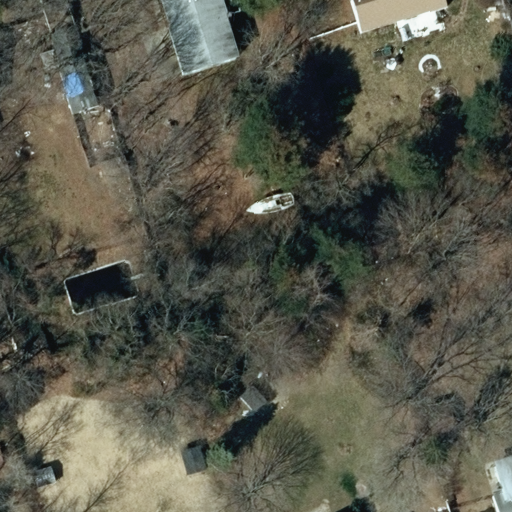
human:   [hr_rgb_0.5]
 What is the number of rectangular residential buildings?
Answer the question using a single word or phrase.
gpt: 3

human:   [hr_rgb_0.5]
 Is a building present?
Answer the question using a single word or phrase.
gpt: yes

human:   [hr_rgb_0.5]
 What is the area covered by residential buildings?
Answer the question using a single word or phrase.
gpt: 681m2

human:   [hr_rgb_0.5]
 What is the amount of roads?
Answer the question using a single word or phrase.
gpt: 0

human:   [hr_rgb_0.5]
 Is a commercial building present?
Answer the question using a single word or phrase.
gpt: no

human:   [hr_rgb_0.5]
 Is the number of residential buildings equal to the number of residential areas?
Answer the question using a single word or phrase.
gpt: no

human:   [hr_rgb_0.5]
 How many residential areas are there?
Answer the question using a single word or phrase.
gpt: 1

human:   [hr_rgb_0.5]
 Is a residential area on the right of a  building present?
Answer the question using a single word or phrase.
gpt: yes

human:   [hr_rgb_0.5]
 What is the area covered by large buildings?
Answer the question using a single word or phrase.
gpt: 0m2

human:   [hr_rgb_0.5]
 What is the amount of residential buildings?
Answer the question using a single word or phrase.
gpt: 5

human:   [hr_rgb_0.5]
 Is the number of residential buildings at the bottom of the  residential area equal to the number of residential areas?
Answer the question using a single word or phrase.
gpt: no

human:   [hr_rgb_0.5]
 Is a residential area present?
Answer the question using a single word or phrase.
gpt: yes

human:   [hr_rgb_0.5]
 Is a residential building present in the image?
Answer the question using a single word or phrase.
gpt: yes

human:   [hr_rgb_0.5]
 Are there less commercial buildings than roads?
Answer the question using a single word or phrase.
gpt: no

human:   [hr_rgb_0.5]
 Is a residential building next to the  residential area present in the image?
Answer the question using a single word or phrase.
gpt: yes

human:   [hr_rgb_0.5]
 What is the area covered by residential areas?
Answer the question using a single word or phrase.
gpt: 10621m2

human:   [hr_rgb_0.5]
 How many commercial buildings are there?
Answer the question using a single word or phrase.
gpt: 0

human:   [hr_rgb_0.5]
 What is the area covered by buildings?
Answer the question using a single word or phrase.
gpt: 800m2

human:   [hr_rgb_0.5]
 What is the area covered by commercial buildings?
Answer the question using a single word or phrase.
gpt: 0m2

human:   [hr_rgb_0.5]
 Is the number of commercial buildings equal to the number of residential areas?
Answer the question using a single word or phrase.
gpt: no

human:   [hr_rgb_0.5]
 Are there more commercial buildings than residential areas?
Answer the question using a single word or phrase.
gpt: no

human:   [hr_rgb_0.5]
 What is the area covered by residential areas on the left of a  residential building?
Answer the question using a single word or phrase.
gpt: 0m2

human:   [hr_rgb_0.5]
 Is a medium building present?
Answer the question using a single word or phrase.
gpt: yes

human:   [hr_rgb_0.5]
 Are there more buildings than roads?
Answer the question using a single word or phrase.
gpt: yes

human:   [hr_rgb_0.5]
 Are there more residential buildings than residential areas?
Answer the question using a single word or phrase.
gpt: yes

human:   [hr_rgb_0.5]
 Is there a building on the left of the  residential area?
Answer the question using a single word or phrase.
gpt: yes

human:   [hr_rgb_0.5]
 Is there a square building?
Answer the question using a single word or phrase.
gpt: no

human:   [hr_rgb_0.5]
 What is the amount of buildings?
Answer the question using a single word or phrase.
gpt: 9

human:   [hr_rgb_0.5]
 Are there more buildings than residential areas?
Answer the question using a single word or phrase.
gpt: yes

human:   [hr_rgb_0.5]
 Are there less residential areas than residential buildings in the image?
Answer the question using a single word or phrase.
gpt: yes

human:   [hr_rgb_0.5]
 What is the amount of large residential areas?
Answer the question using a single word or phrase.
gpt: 1

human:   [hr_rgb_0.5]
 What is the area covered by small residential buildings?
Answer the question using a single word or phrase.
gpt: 0m2

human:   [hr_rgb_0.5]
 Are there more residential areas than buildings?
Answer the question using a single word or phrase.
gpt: no

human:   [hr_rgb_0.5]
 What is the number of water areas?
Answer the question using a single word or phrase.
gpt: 0

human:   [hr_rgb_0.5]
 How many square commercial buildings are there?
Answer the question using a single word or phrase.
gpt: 0

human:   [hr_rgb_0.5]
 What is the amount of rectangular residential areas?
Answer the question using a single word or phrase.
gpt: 1

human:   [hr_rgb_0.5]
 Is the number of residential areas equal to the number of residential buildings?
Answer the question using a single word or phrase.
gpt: no

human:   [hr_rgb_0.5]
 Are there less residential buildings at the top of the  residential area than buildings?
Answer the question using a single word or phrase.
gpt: yes

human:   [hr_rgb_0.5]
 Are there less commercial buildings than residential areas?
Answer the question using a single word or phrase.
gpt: yes

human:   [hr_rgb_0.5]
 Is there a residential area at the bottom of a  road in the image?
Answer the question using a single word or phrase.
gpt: no

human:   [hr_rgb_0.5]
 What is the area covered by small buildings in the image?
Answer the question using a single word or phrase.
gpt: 119m2

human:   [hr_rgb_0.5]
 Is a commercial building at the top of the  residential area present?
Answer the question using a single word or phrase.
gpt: no

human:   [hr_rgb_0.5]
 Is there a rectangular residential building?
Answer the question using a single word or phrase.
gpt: yes

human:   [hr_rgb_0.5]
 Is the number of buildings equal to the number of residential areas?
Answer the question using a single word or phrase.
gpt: no

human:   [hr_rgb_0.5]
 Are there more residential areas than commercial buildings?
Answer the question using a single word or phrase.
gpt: yes

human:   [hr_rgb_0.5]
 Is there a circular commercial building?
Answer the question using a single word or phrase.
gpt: no

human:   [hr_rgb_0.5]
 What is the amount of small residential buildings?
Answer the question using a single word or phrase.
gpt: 1

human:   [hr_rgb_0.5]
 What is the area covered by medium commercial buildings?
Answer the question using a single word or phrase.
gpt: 0m2

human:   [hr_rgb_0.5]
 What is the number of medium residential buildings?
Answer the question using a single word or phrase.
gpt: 4

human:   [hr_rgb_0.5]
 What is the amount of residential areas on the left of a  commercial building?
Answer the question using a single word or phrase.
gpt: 0

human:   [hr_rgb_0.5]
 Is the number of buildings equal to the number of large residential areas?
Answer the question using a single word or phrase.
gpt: no

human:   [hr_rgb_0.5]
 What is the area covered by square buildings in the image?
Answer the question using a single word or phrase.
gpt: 0m2

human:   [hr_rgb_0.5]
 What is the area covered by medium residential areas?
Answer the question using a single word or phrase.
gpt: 0m2

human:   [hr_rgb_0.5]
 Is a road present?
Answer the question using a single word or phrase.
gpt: no

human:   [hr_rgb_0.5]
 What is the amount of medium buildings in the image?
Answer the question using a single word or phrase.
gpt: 4

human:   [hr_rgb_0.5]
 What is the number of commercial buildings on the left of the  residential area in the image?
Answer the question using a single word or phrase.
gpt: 0

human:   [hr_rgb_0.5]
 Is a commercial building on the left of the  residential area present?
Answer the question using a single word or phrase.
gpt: no

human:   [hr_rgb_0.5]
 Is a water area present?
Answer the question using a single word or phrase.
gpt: no

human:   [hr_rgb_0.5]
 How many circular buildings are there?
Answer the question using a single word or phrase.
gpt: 0

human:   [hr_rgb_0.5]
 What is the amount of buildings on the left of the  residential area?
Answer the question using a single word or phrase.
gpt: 9

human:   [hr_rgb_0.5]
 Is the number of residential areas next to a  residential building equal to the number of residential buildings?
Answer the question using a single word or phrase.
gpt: no

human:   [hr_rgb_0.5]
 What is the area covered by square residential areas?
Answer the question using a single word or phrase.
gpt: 0m2

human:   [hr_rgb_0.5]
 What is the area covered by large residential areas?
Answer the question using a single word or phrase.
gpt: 10621m2

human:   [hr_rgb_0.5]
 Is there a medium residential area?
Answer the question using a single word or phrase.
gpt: no